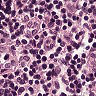
Metastatic tissue present: no